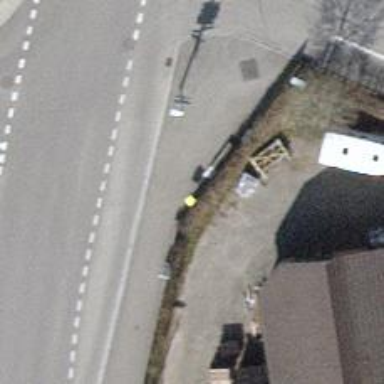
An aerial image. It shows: Post box is visible.